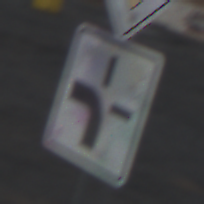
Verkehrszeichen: VerlaufVorfahrtsstrasse1
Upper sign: Vorfahrtsstrasse
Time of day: MorningAfternoon
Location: Outdoor (RoadRail)
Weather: PartlyCloudy
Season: NotSpecified
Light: Natural